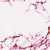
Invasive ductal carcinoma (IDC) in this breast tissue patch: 0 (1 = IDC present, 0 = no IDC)